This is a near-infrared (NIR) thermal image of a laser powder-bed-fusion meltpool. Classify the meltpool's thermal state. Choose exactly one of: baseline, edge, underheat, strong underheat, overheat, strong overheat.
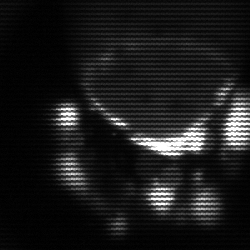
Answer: edge